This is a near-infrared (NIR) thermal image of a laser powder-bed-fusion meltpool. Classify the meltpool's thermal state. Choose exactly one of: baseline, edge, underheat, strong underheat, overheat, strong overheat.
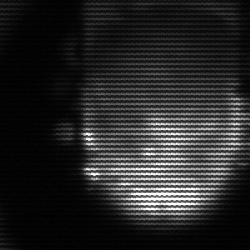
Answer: baseline